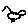
Label: bird